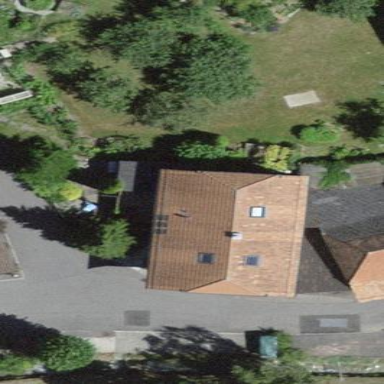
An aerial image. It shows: Residential building with half-hipped roof shape.